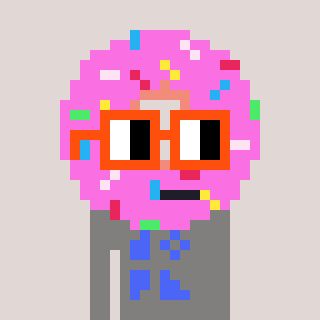
a pixel art character with square orange glasses, a doughnut-shaped head and a bluegrey-colored body on a warm background